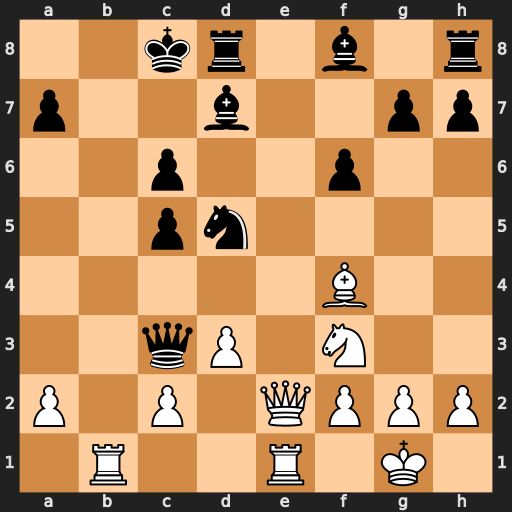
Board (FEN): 2kr1b1r/p2b2pp/2p2p2/2pn4/5B2/2qP1N2/P1P1QPPP/1R2R1K1
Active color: w
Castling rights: -
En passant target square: -
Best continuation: Rb8#